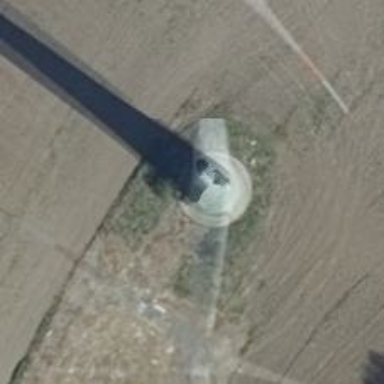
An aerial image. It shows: Wind generator powered by horizontal-axis wind turbine.